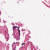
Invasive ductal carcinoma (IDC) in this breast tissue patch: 0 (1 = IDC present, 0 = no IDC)